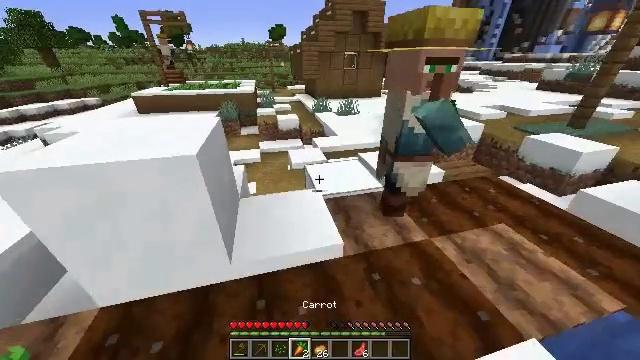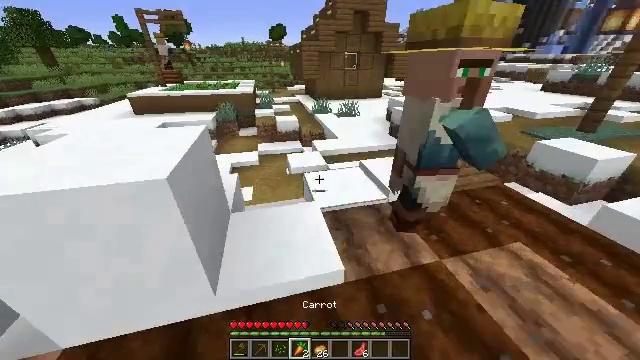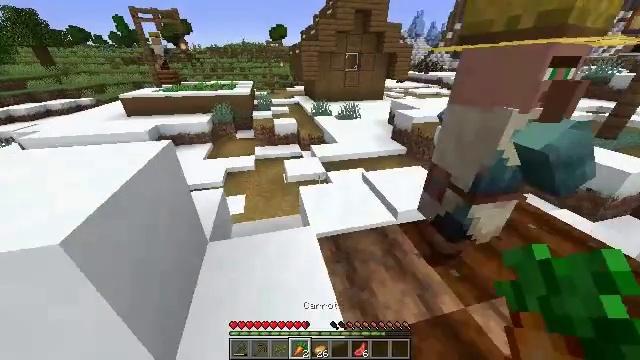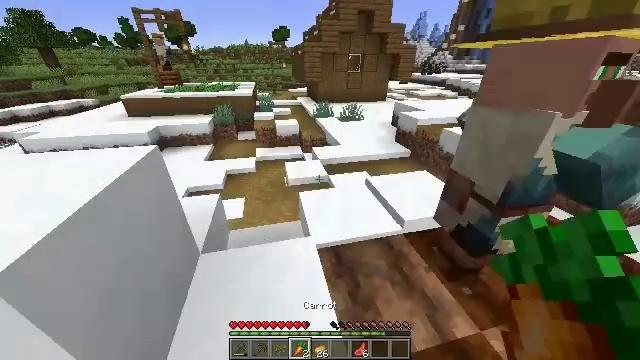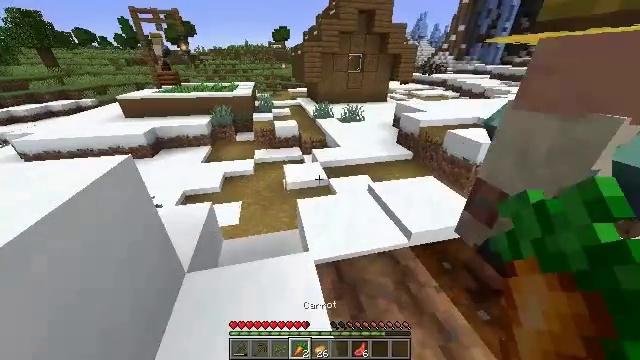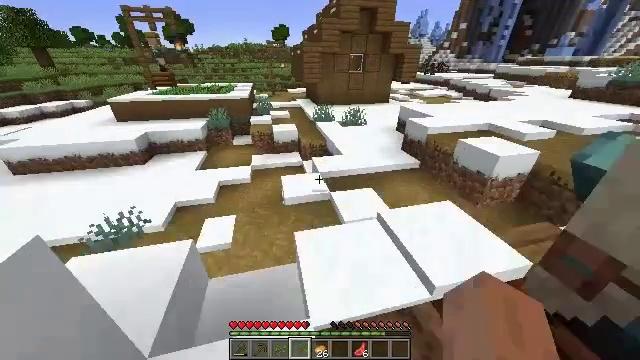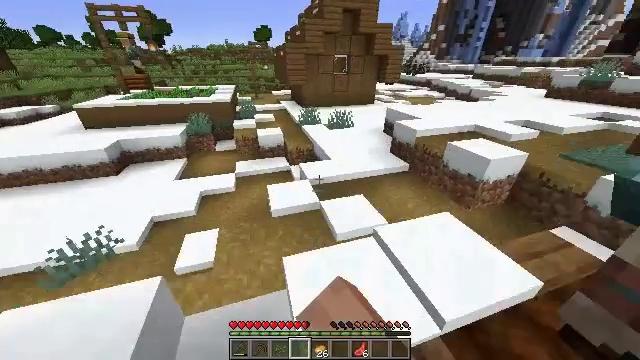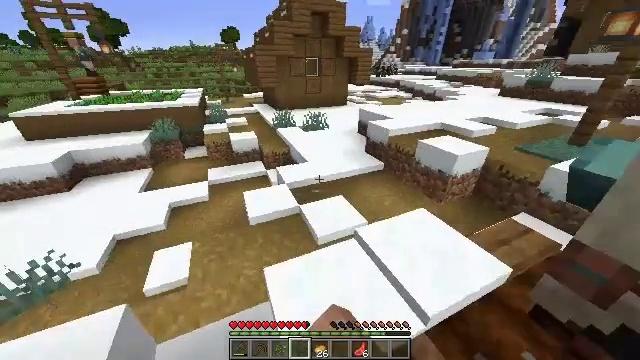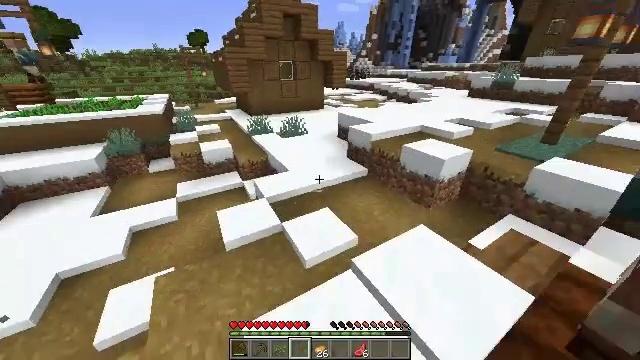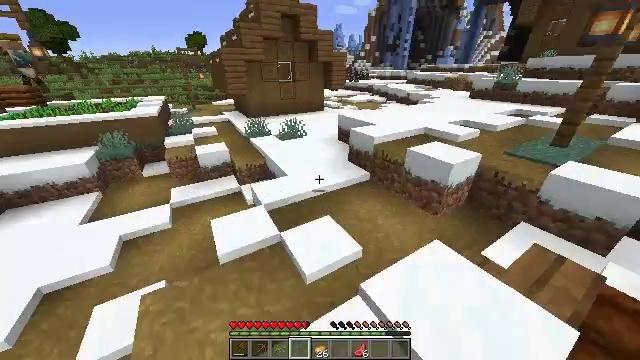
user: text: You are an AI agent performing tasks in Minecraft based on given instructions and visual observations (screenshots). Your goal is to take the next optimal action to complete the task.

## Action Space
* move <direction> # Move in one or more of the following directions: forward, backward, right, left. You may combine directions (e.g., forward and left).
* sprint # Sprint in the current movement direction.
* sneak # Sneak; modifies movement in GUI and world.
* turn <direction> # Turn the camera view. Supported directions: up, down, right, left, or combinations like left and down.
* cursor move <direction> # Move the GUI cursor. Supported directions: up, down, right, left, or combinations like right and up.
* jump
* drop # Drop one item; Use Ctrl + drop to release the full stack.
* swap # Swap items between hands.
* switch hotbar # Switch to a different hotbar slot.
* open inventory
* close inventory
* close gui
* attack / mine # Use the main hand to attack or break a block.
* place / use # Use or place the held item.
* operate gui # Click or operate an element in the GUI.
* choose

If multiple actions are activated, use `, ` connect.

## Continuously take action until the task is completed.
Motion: motion action
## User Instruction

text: Remove a carrot from the inventory.
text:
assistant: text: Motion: move forward, sprint
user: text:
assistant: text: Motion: move forward, sprint
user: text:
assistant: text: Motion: move forward, sprint
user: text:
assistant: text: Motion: move forward, sprint
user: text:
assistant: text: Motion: move forward, sprint, drop
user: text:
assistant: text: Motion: move forward, sprint, turn right, drop
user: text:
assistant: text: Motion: move forward, sprint, turn right, drop
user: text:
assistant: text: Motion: move forward, sprint, turn right
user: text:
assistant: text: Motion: move forward, sprint
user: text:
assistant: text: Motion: sprint